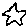
Label: star